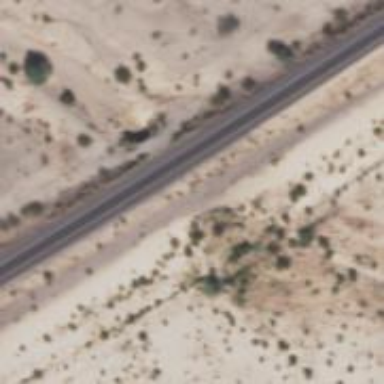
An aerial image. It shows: Asphalt surface bridge on trunk link highway.